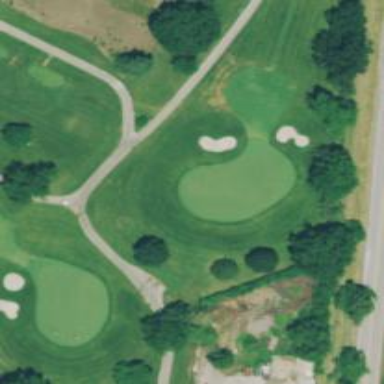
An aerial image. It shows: Golf hole.